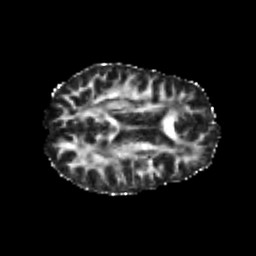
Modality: FA
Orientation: axial
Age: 23
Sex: female
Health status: healthy
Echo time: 0.074 s